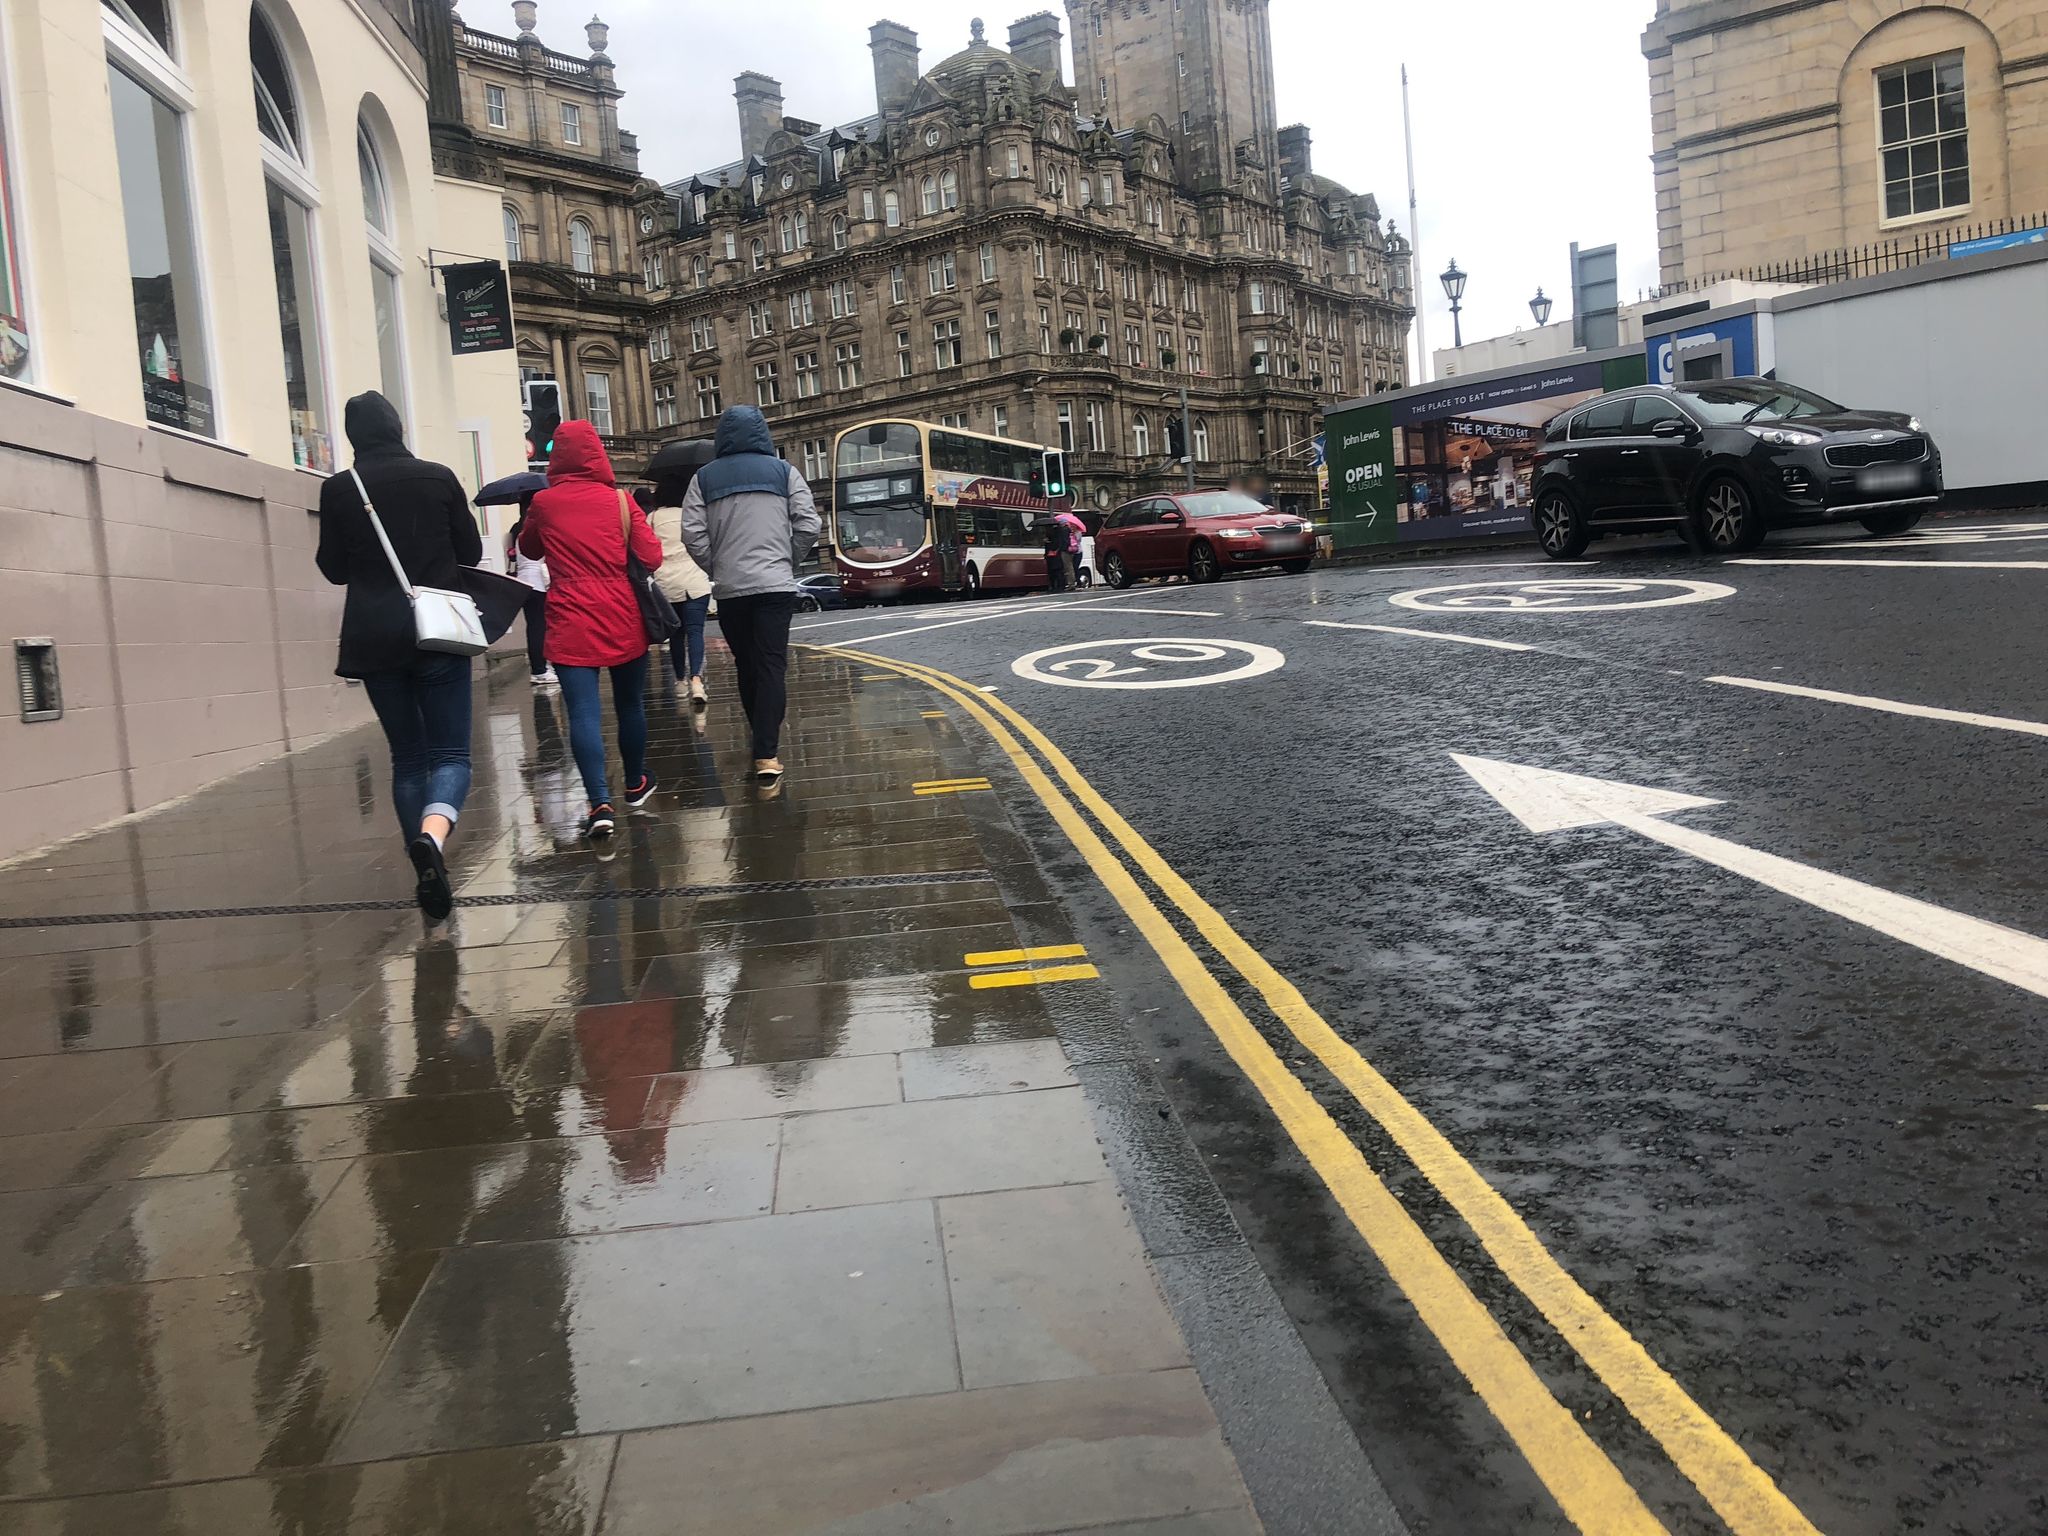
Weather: cloudy
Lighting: day
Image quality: good
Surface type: walking surface
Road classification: primary
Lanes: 4
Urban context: urban centre
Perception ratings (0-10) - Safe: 4.3, Lively: 9.19, Beautiful: 7.44, Boring: 3.39, Depressing: 3.31, Wealthy: 8.64